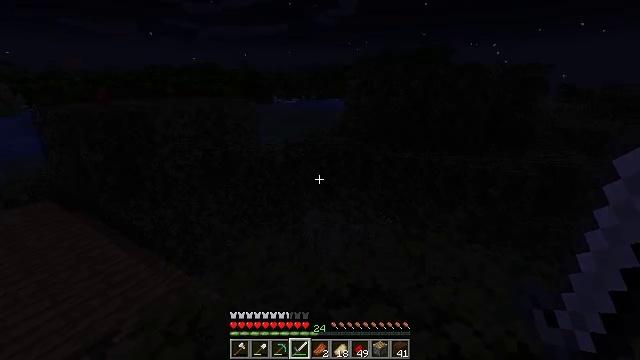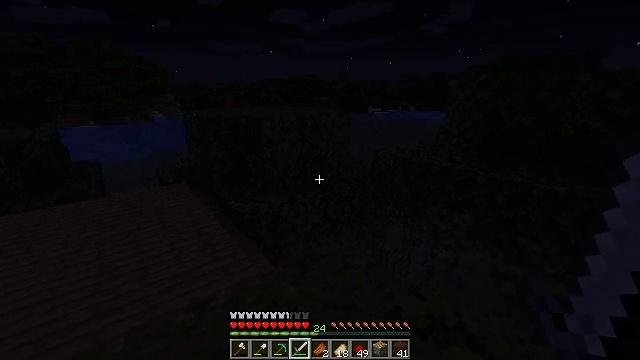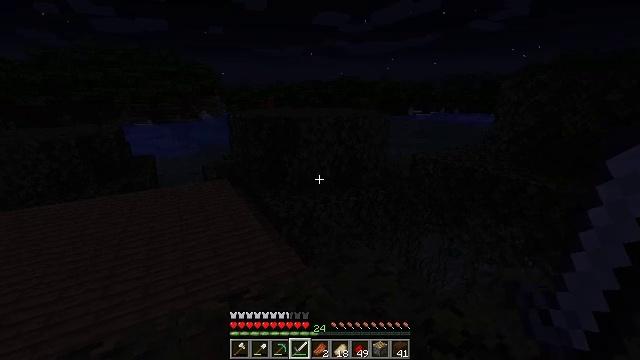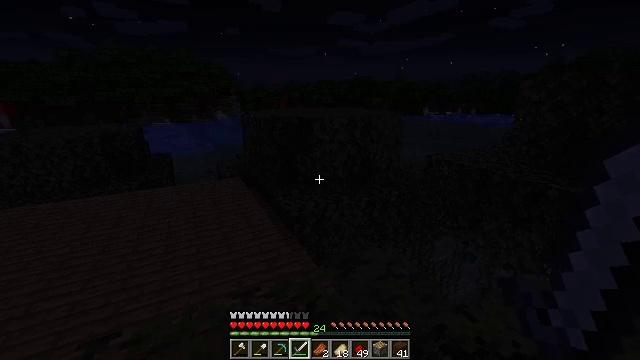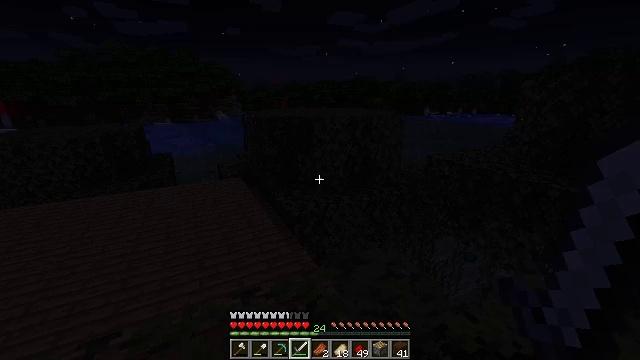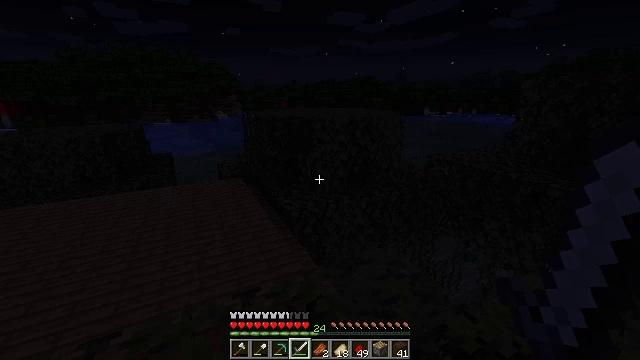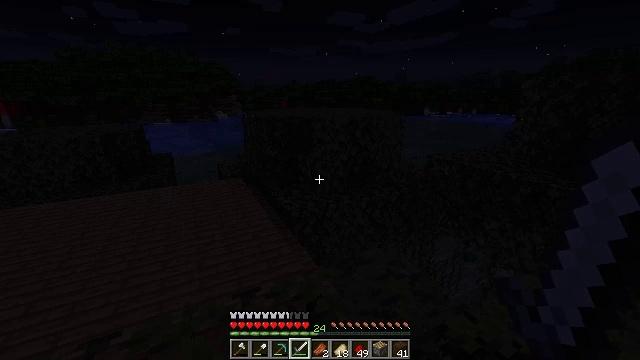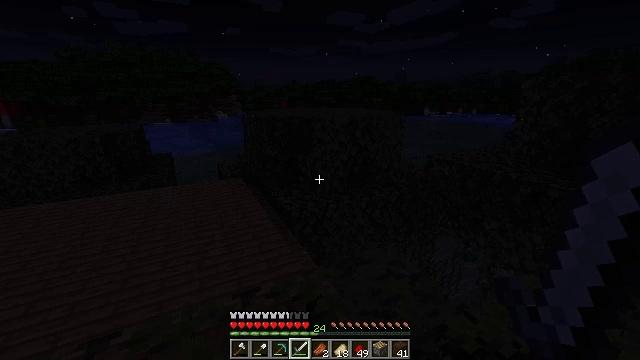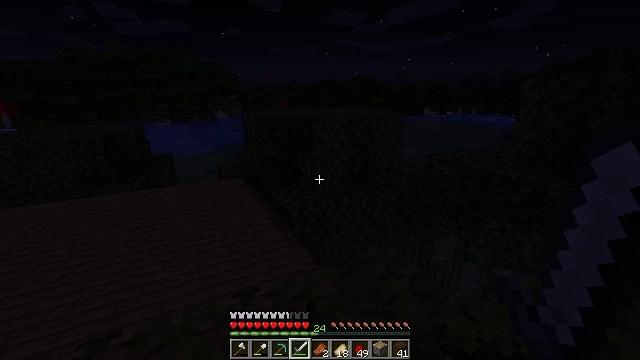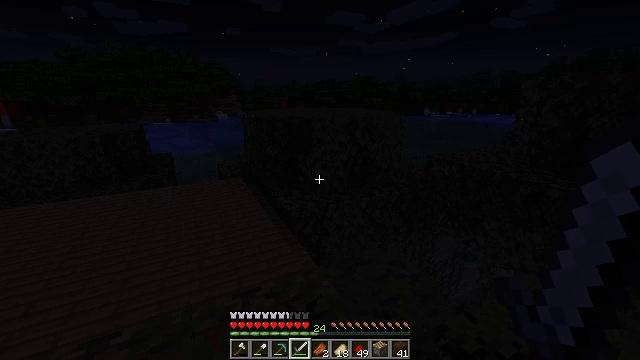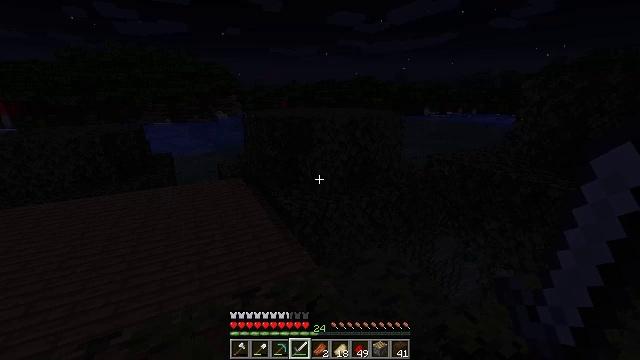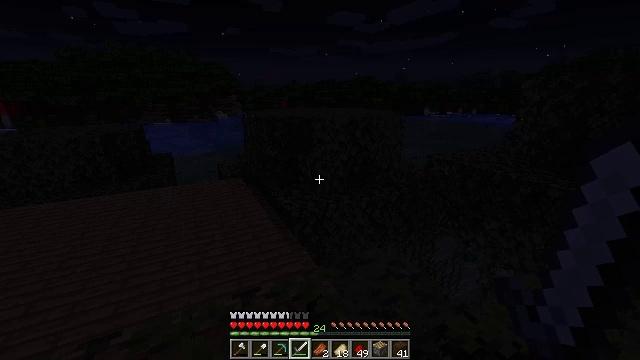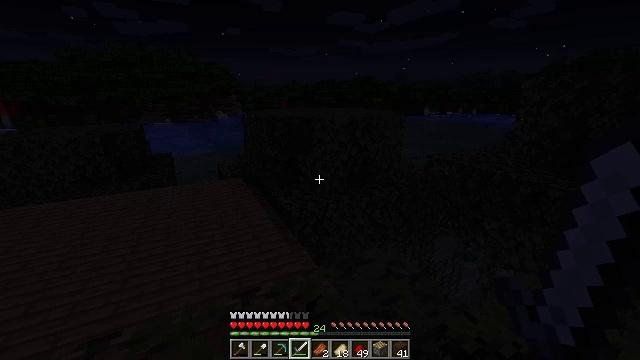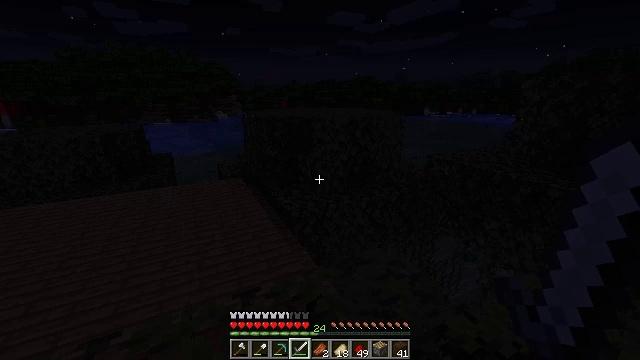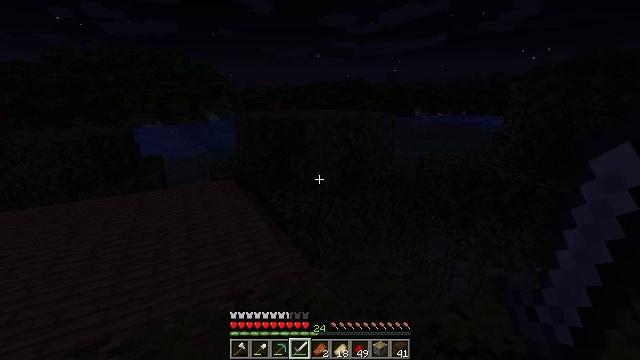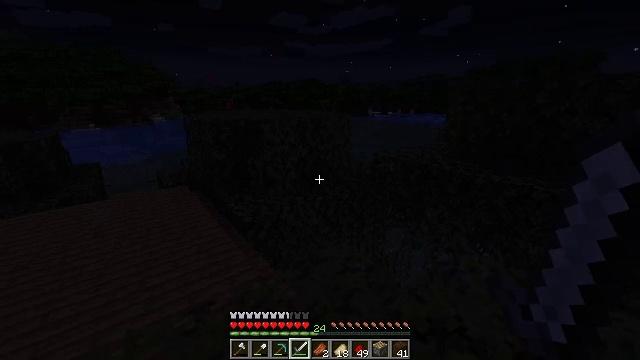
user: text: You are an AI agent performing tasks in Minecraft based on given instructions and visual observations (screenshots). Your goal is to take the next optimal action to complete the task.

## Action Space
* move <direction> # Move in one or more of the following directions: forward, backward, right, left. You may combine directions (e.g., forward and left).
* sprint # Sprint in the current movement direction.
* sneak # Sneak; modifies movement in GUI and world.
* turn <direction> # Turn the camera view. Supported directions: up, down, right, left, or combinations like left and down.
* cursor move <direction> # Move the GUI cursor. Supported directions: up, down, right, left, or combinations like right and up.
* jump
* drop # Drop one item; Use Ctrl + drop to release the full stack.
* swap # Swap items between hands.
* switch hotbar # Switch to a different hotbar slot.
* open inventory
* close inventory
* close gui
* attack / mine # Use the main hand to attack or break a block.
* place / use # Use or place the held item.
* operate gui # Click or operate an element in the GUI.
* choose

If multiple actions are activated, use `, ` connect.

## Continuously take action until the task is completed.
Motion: motion action
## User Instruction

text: Hunt mobs.
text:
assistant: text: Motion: turn left and up
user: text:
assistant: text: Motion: turn left
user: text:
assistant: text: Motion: turn left
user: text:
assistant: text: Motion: no_op
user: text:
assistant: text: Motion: no_op
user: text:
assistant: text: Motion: no_op
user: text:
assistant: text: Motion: no_op
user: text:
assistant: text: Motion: no_op
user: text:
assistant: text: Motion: no_op
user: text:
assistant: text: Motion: no_op
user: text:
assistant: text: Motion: no_op
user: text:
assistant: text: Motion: no_op
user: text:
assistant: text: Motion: no_op
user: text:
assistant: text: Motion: turn right
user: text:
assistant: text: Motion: turn right
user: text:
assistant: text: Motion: turn right
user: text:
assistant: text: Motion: turn right and down
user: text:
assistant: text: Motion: turn right and down
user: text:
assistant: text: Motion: turn right
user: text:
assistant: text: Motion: no_op
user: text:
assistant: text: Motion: turn down
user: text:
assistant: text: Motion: turn down
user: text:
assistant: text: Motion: turn right and down
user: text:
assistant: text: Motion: turn down
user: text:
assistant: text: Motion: turn down
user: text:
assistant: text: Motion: move forward
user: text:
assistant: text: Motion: move forward and move right
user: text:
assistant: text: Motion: move forward and move right
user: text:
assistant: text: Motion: move forward and move right
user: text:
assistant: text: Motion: move forward and move right